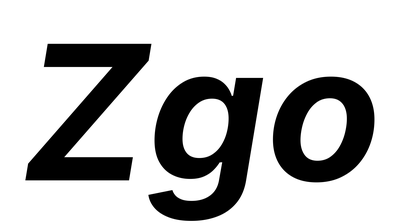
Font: Inter-Italic_Bold_Italic